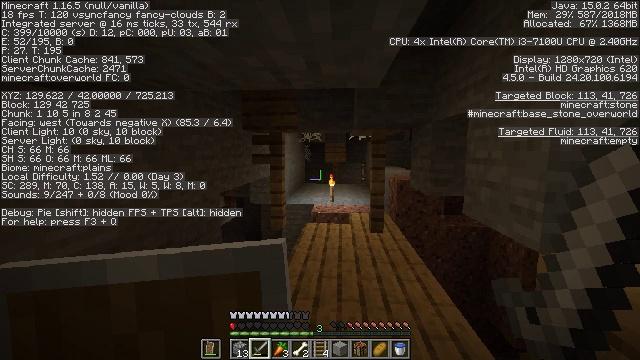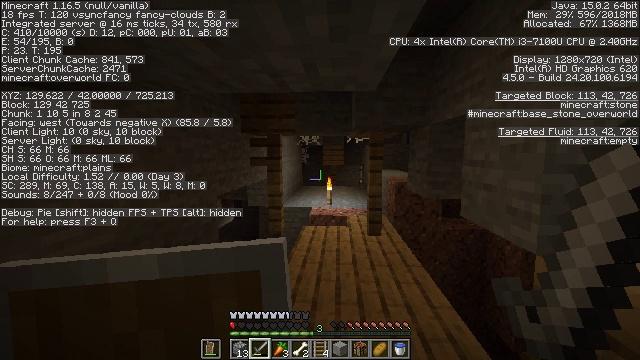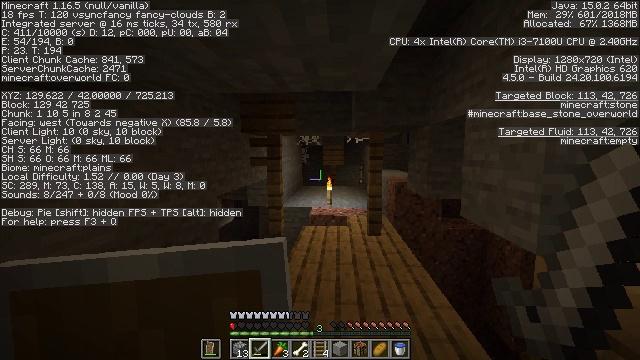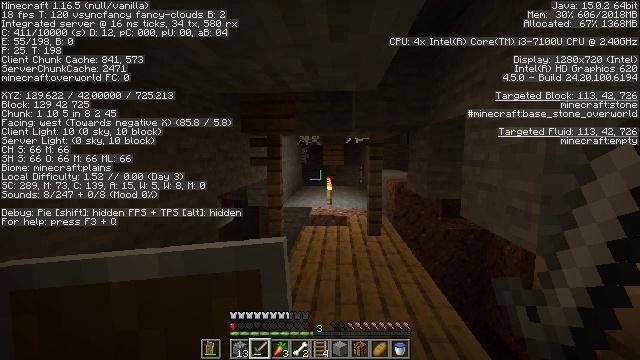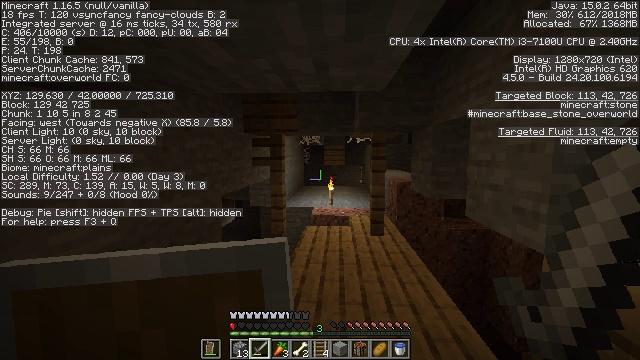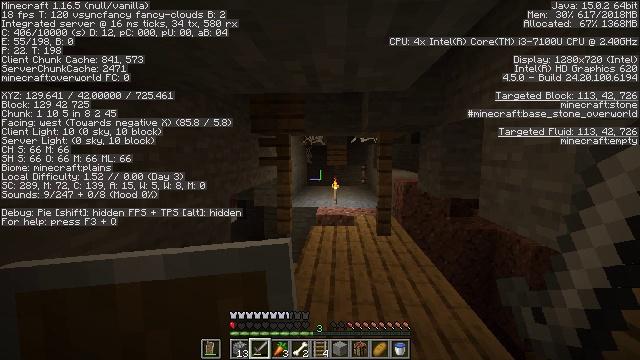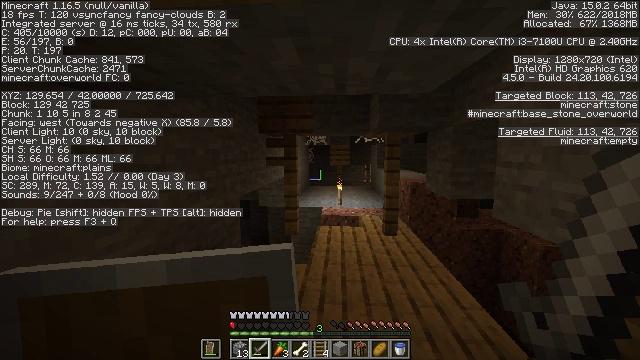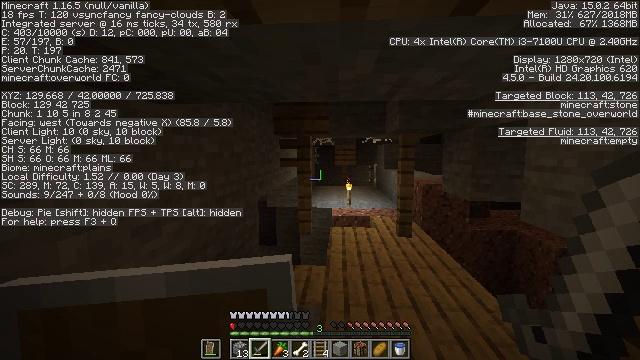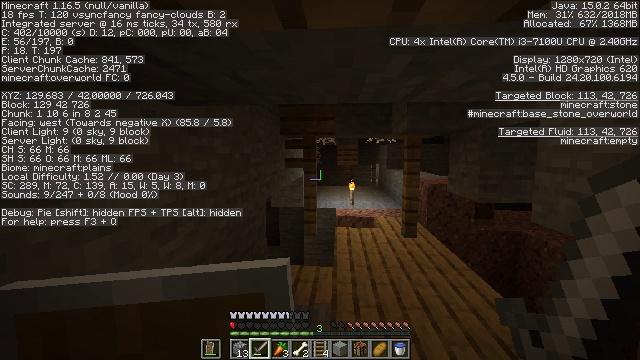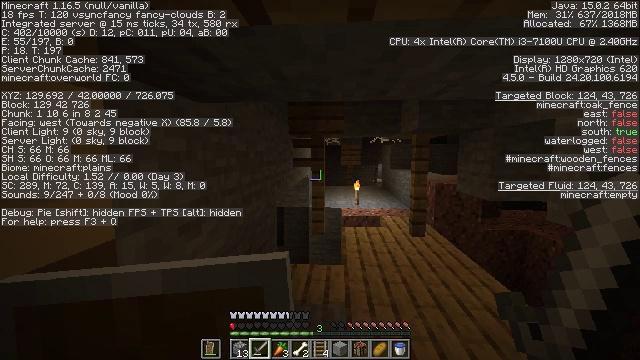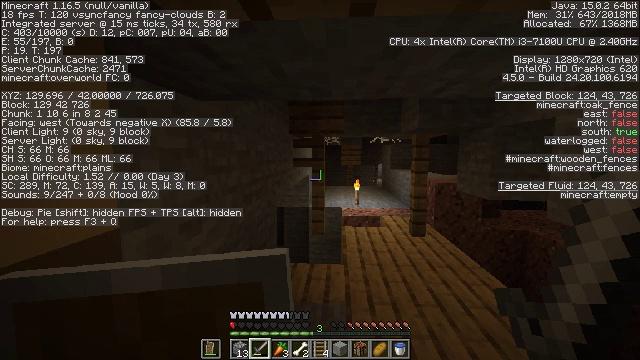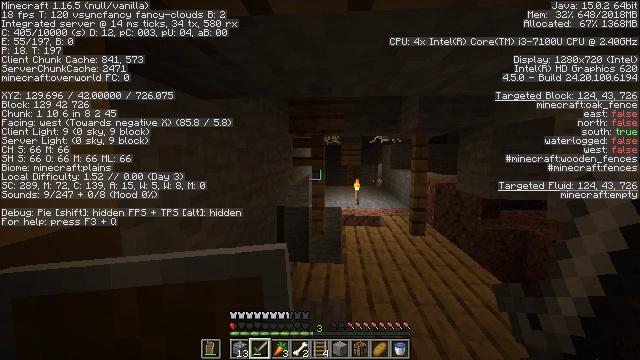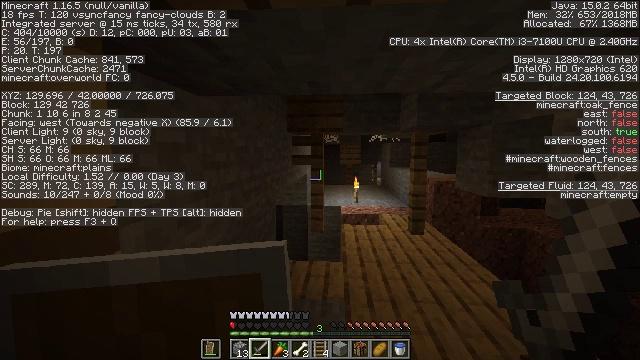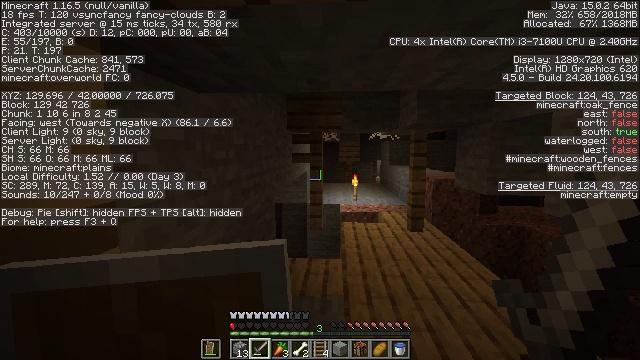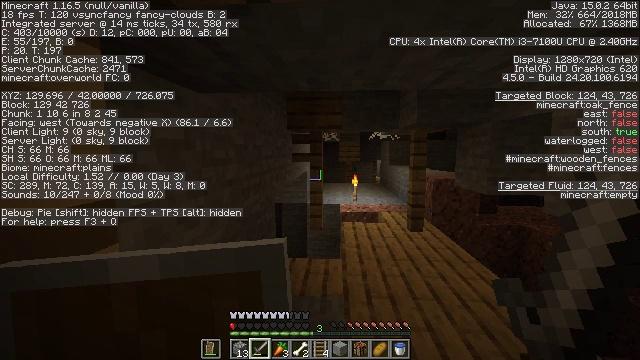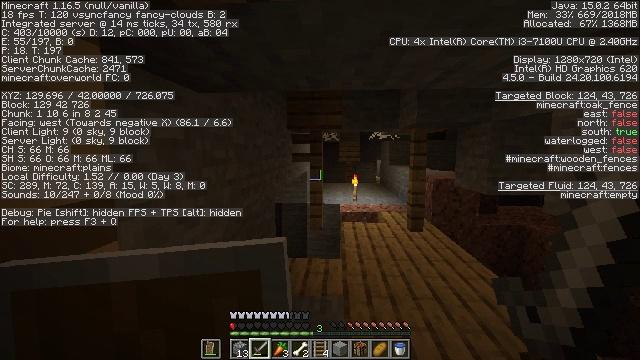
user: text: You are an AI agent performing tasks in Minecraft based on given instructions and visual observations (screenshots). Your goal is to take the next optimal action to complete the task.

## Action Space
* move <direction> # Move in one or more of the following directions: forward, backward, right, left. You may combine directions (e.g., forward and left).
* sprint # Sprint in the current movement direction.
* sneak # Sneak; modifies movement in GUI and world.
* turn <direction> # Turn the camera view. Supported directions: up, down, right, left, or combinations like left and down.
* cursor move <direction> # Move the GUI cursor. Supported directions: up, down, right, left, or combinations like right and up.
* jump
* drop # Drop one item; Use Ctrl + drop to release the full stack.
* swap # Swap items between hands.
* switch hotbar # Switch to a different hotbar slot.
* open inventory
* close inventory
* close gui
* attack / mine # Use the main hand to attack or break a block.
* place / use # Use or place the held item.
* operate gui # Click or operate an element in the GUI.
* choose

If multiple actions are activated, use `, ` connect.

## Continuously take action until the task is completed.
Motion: motion action
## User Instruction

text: Clear out the cobweb from the stronghold.
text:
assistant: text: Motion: no_op
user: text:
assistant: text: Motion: no_op
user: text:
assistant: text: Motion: no_op
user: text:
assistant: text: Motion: move left
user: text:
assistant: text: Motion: move left
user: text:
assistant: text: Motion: move left
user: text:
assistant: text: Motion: move left
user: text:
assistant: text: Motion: move left
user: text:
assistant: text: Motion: no_op
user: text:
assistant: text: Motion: no_op
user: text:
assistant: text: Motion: no_op
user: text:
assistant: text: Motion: no_op
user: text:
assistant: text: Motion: no_op
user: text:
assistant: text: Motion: no_op
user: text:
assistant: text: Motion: no_op
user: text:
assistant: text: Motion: no_op
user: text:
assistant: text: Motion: no_op
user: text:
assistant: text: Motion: move forward, turn down
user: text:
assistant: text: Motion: move forward, turn down
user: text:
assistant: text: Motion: move forward, turn right and down
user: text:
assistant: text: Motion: move forward, turn right and down
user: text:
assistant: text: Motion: move forward, turn down
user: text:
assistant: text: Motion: move forward, turn right and down
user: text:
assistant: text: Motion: move forward
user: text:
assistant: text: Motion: move forward
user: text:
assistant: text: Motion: move forward
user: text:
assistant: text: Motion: move forward
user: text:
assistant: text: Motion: no_op
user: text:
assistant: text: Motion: no_op
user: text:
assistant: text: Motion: no_op